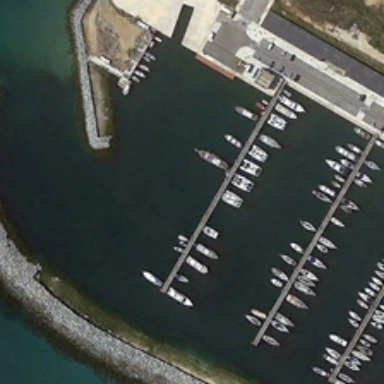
The pond is neatly divided into many parts .